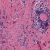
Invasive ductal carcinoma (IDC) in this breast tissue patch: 1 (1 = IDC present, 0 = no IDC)